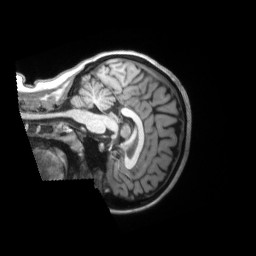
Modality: T1w
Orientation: sagittal
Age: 21
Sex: female
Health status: ill
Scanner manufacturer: siemens
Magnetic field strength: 3 T
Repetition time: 2.2 s
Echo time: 0.00157 s